Question: I use two kernels, let's call them 'A' an 'B'.
I run the CUDA profiler and this is what it returned:

The first kernel has 44% overhead while the second 20%.
However, if I decide to find out the actual execution time by following this logic:
'''
timeval tim;
gettimeofday(&tim, NULL);
double before = tim.tv_sec+(tim.tv_usec/<PHONE>.0);
runKernel<<<...>>>(...)
gettimeofday(&tim, NULL);
double after=tim.tv_sec+(tim.tv_usec/<PHONE>.0);
totalTime = totalTime + after - before;
'''
The 'totalTime' will be very small, somewhere around 0.0001 seconds.
I'm new to CUDA and I don't understand exactly what's going on. Should I try and make the kernels more efficient or are they already efficient?
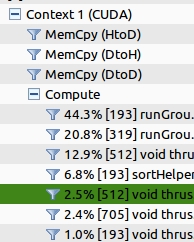
Answer: Kernel calls are asynchronous from the point of view of the CPU (see <URL>, your timings will not mean anything since computation is still in progress on the GPU.
You can trust NVIDIA's profilers when it comes to timing your kernels ('nvprof' / 'nvvp'). The NVIDIA Visual Profiler can also analyze your program and provide some pieces of advice on what may be wrong with your kernels: <URL> to get some relevant timings.
Concerning kernel optimization, you need to find your bottlenecks (e.g. your 44% kernel), analyze it, and apply the usual <URL>:
> - - - - -
You can also use instruction-level parallelism (you should read <URL>.
It is however hard to know when you cannot optimize your kernels anymore. Saying that the execution time of your kernels is small does not mean much: small compared to what? Are you trying to do some real time computation? Is scalability an issue? These are some of the questions that you need to answer before trying to optimize your kernels.
On a side note, you should also use <URL> extensively, and rely on 'cuda-memcheck'/'cuda-gdb' to debug your code.